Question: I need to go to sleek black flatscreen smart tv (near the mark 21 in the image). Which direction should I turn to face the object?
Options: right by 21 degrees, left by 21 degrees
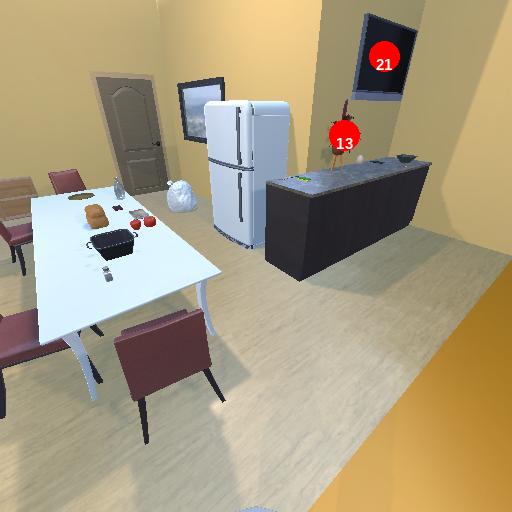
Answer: right by 21 degrees